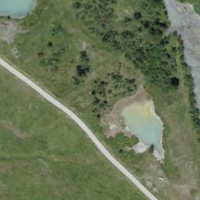
EUNIS habitat code: 21
Species observed at this site:
Caltha palustris